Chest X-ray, AP view. Patient: 49 years old, sex F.
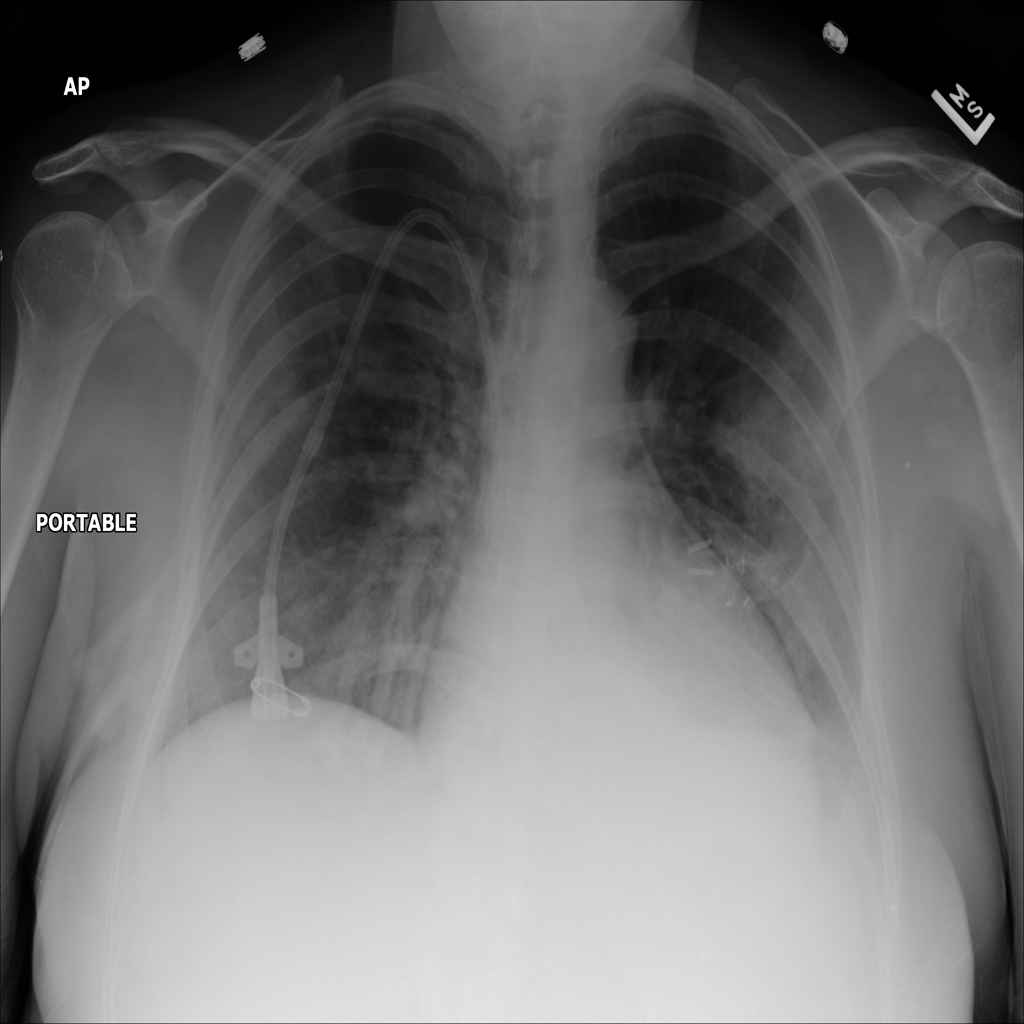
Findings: Effusion, Mass